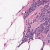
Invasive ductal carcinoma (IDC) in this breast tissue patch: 1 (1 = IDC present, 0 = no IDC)